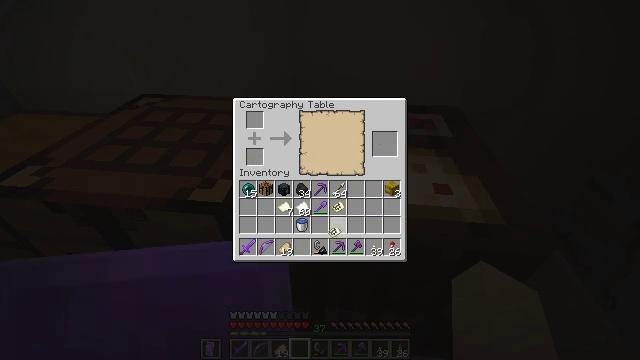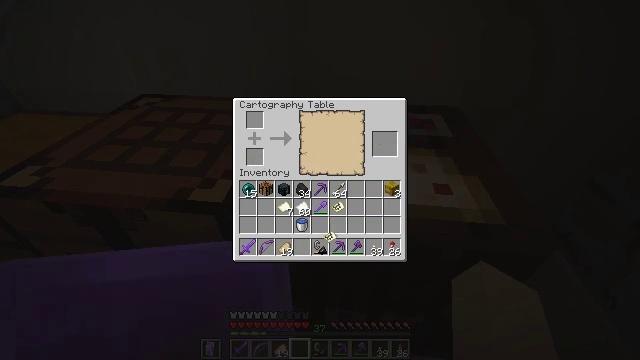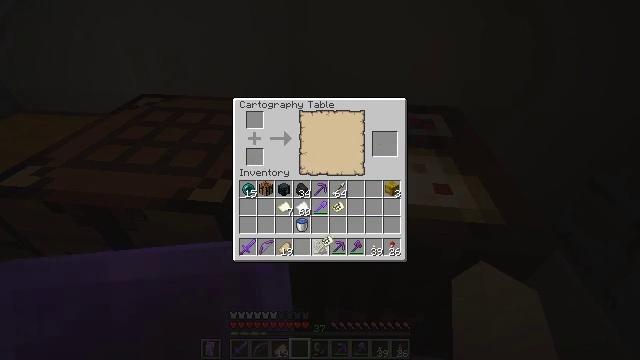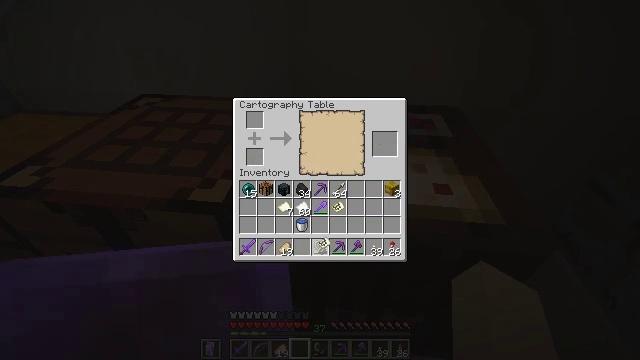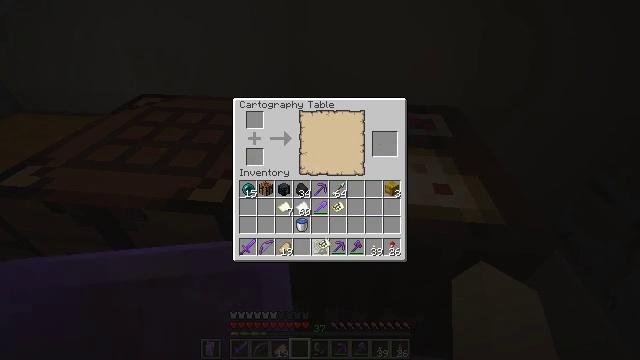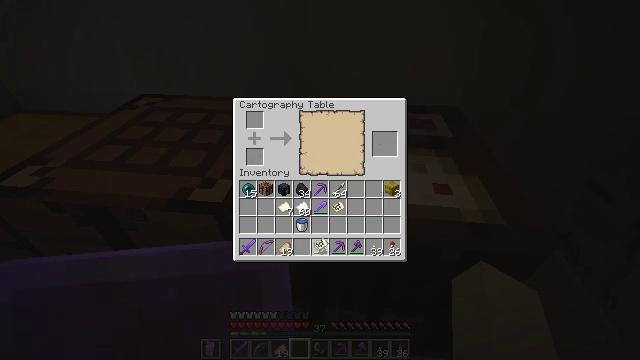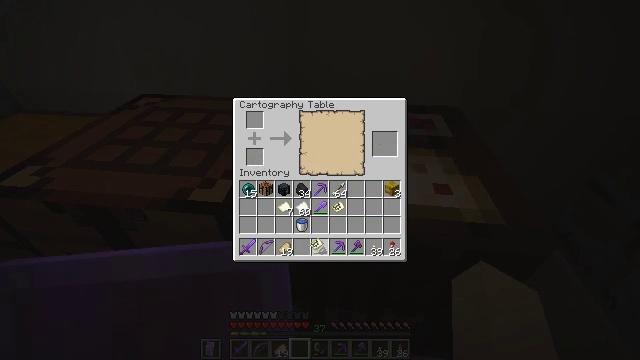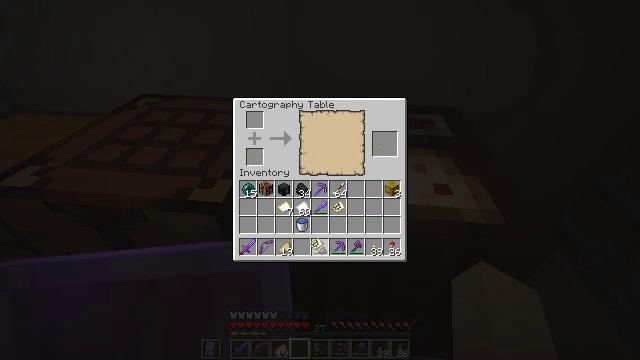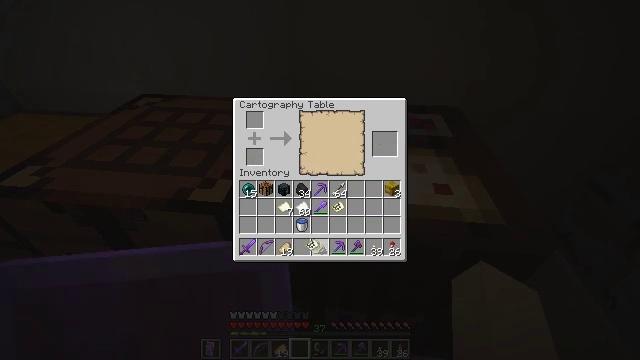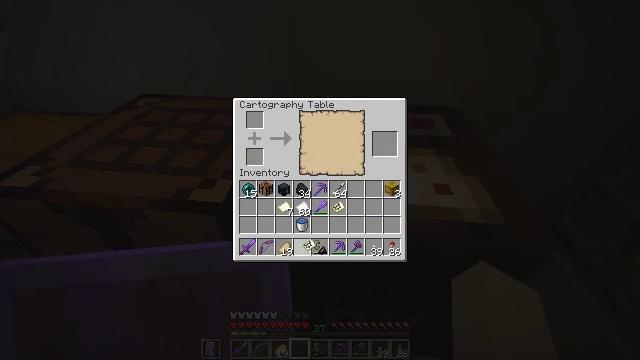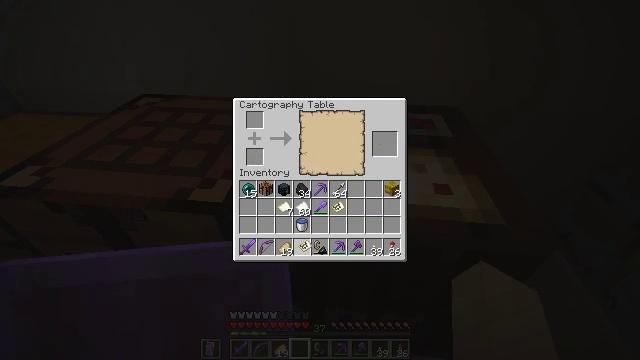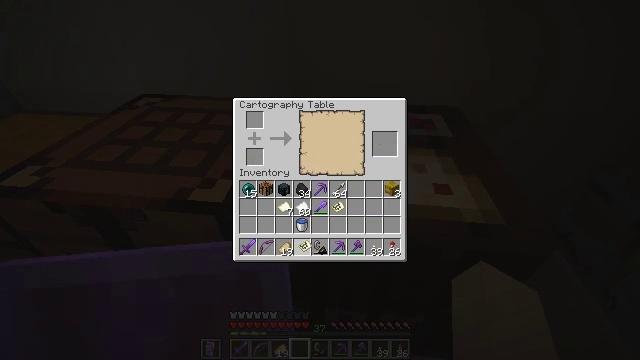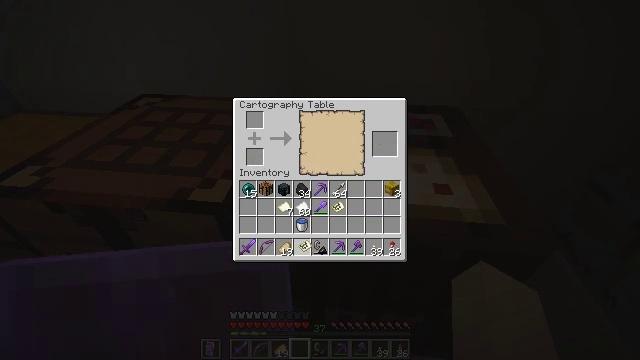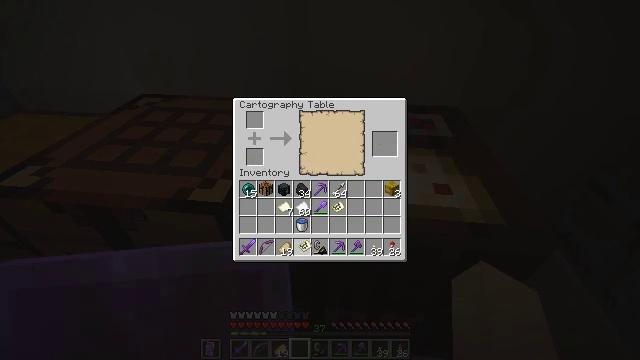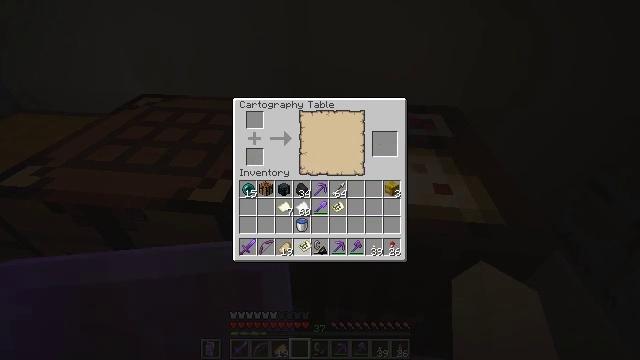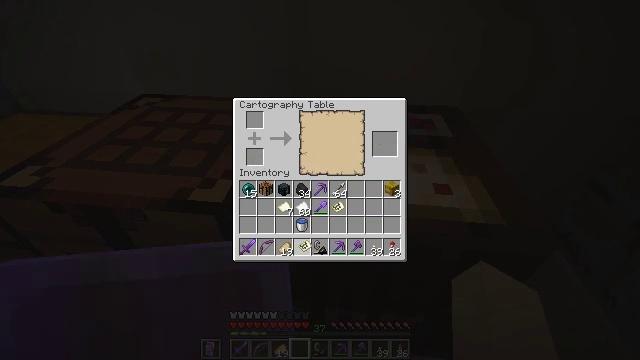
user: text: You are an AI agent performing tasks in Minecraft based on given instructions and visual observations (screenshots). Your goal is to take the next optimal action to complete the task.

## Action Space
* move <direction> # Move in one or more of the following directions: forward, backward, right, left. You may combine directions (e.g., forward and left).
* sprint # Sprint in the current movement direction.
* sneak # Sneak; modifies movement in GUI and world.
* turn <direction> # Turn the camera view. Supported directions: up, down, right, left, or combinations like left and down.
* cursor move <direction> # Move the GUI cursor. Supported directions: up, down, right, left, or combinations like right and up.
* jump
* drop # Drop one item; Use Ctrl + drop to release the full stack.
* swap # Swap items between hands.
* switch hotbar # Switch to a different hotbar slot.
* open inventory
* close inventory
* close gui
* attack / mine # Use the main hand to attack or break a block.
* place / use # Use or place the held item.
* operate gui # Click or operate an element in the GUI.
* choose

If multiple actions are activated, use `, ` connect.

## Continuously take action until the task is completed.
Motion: motion action
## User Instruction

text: Break the bone block to gather material.
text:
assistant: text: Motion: no_op
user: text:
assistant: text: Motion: no_op
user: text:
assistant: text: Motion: no_op
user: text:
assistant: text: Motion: no_op
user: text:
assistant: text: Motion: no_op
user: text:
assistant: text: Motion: no_op
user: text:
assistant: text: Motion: no_op
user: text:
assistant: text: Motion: no_op
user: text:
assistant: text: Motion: no_op
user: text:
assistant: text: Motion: no_op
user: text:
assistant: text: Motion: no_op
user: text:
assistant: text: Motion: no_op
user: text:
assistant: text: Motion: attack / mine
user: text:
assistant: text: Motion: attack / mine
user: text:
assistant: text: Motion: attack / mine
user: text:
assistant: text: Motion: no_op
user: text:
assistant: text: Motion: no_op
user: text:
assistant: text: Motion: no_op
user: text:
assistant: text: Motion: no_op
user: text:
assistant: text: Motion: no_op
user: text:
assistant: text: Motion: no_op
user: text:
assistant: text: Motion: turn left and up
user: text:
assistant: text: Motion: turn left and up
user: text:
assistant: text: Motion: move forward, turn left and up
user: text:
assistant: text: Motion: move forward
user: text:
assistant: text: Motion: move forward
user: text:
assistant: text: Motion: move forward
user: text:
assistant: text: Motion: move forward
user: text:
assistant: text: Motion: move forward
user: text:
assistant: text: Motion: move forward